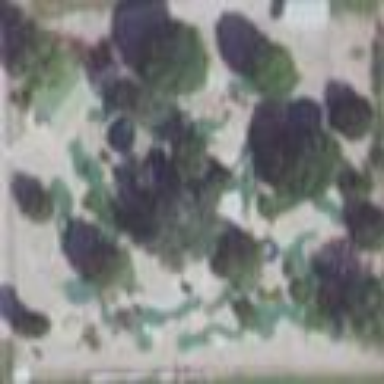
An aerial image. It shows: Miniature golf leisure land.